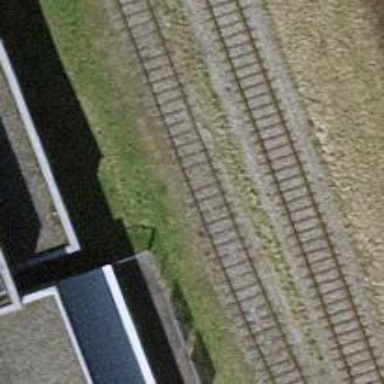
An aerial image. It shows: Railway yard in service.